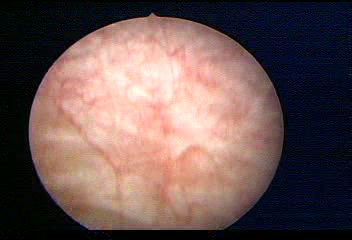
Modality: WLC
Class: Normal mucosa
Bladder cancer association: No